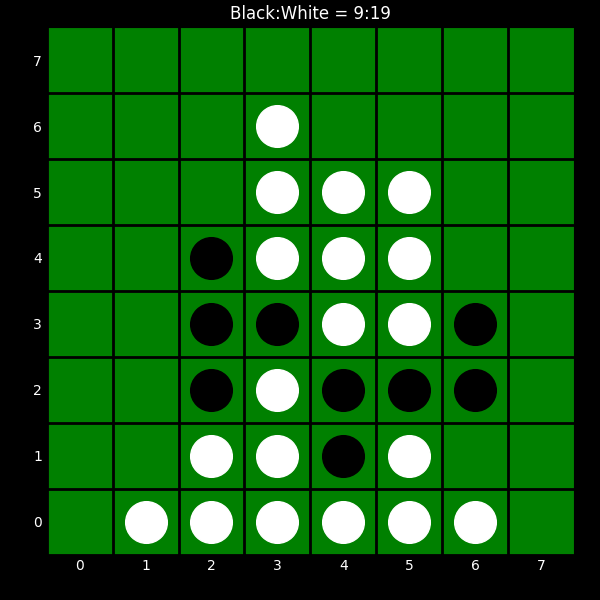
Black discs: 9
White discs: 19